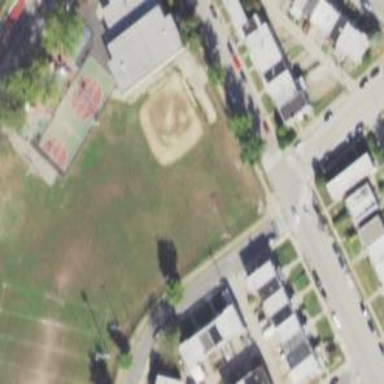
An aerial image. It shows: Baseball pitch for leisure and sports activities.